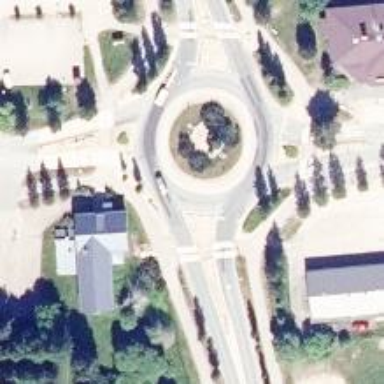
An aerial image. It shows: Roundabout on trunk road with asphalt surface.